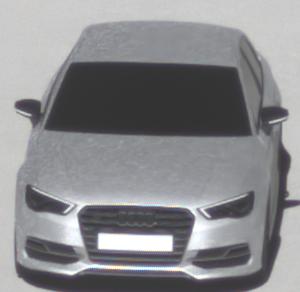
Make: Audi
Model: S3
Detailed model: 8V
Model produced from: 2013
Model produced until: 2020
Doors: 4
Color: white
Road condition: dry road
Daytime: midday
Contrast: high contrast